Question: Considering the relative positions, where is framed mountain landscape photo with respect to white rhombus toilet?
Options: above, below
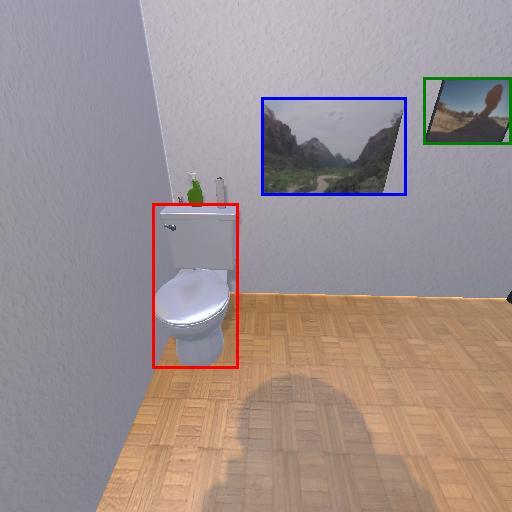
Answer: above